Interaction volume radius: 5 \u00c5
Interaction volume height: 20 \u00c5
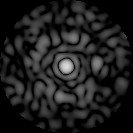
Disorder parameter: 0.8138